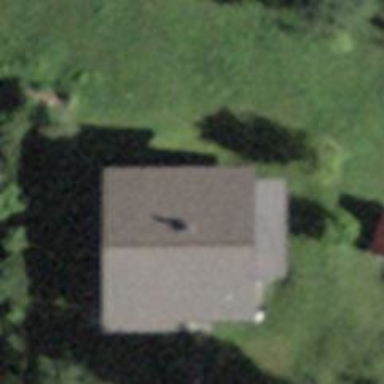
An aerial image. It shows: Building with ridge on the roof.